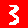
Digit: 3